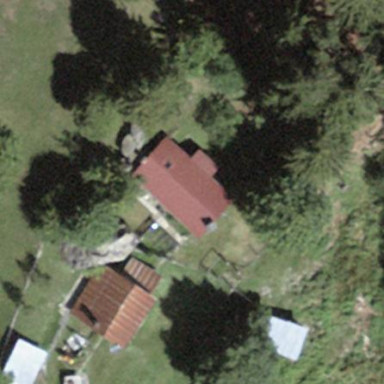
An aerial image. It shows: Simple house.